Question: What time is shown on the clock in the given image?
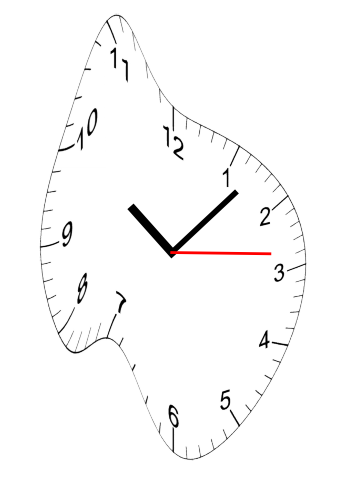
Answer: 10:07:14